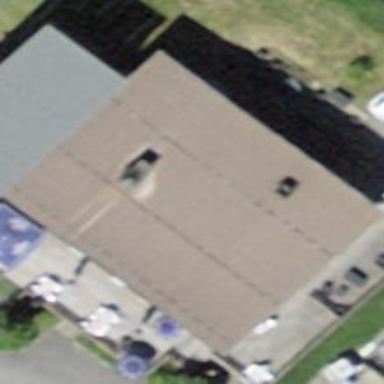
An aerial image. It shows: Restaurant.